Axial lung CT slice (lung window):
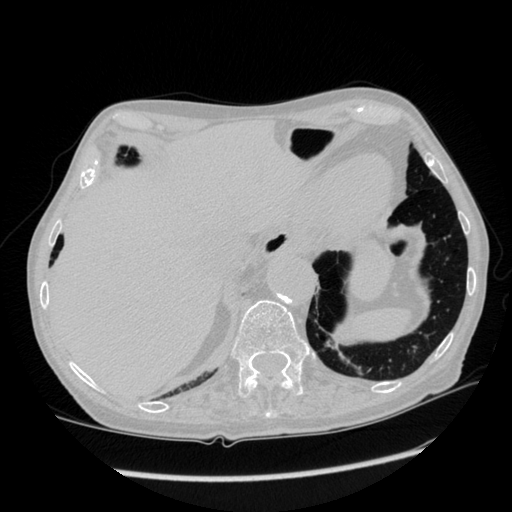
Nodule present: no